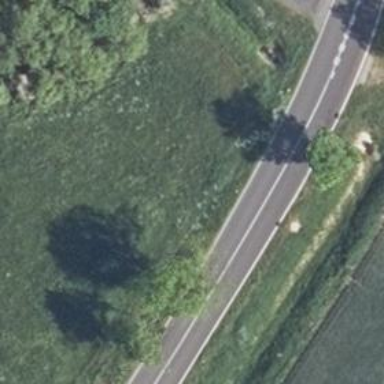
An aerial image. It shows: Asphalt road classified as tertiary.